Interaction volume radius: 5 \u00c5
Interaction volume height: 20 \u00c5
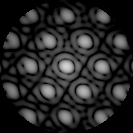
Disorder parameter: 0.09654